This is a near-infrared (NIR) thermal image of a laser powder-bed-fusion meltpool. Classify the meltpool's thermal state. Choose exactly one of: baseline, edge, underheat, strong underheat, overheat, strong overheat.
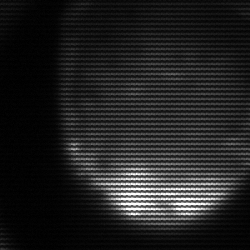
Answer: edge